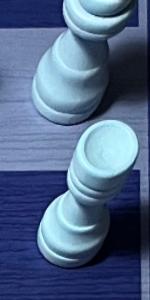
Label: Rook_White